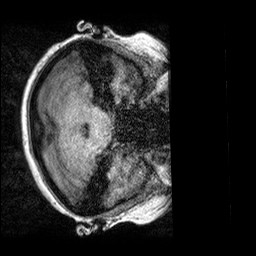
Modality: T1w
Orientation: axial
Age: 46
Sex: female
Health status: healthy
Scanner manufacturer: siemens
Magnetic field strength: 3 T
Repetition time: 2.3 s
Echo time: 0.00303 s